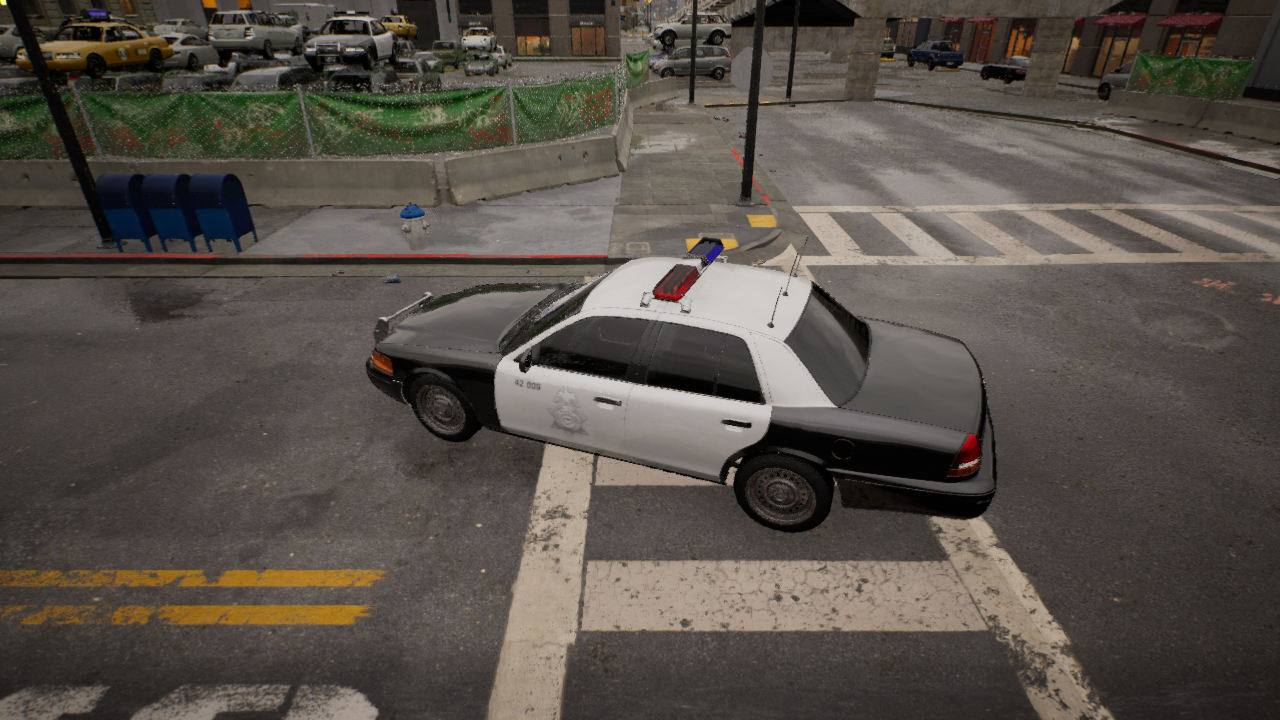
Venue: intersection
Lighting: golden hour
Vehicle rig: sedan